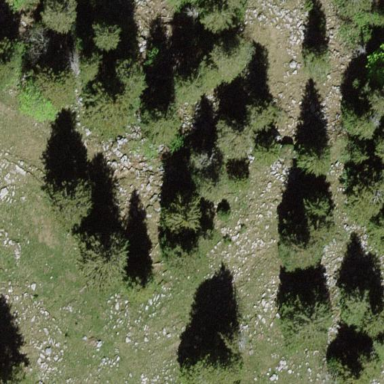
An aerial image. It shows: Evergreen needle-leaved forest.